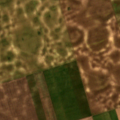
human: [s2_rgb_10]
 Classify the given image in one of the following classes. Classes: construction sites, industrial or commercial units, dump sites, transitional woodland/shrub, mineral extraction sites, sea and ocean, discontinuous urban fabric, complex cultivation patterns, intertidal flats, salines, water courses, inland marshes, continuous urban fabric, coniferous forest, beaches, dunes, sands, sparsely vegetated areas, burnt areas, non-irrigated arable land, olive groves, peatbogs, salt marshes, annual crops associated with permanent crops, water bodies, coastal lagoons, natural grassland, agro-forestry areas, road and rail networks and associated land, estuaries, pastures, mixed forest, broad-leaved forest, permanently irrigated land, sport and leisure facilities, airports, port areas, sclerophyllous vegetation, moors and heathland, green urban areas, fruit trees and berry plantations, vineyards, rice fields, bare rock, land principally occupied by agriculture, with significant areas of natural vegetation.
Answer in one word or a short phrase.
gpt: non-irrigated arable land